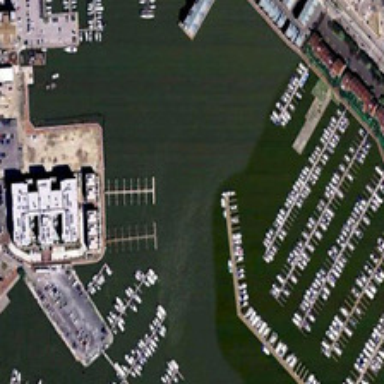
Many boats are in a port near some buildings .